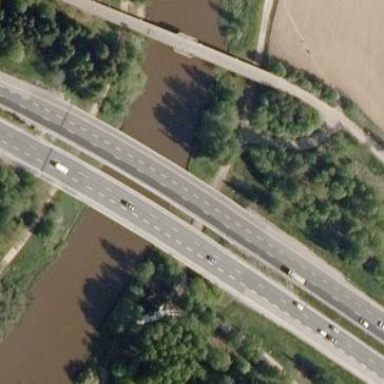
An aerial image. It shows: Bridge with beam structure.